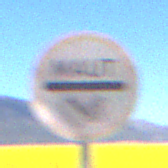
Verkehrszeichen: MautflichtigeStrecke
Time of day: MorningAfternoon
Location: Outdoor (RoadRail)
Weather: Clear
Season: NotSpecified
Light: Natural